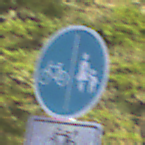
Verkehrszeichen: GetrennterRadUndGehwegRadwegLinks
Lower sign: EinspurigeFahrzeugeFrei6
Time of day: MorningAfternoon
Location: Outdoor (Nature)
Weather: Clear
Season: Winter
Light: Natural